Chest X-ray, PA view. Patient: 54 years old, sex F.
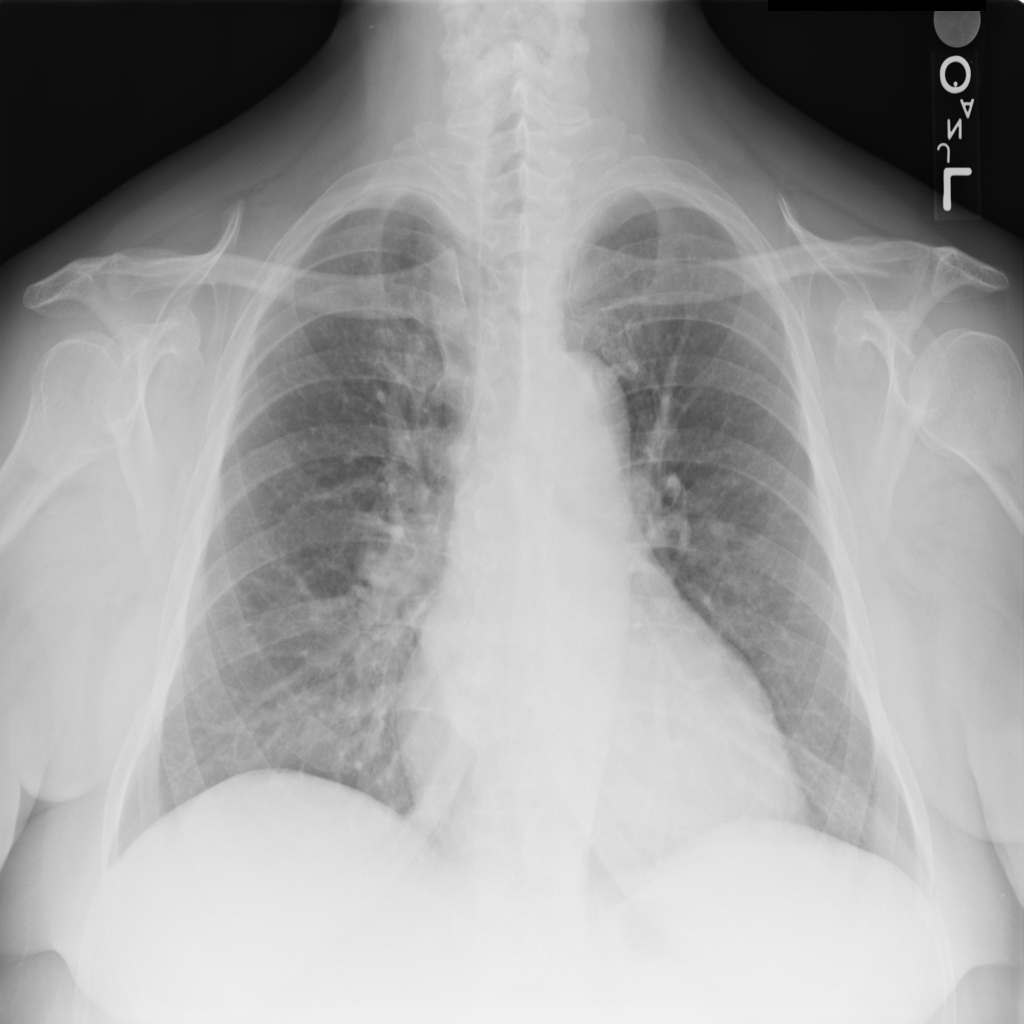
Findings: Cardiomegaly